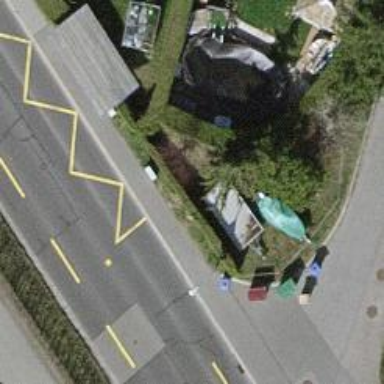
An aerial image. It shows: Bus stop with shelter. It is platform for public transport.